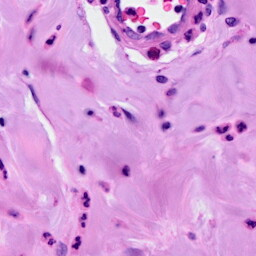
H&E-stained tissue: Breast